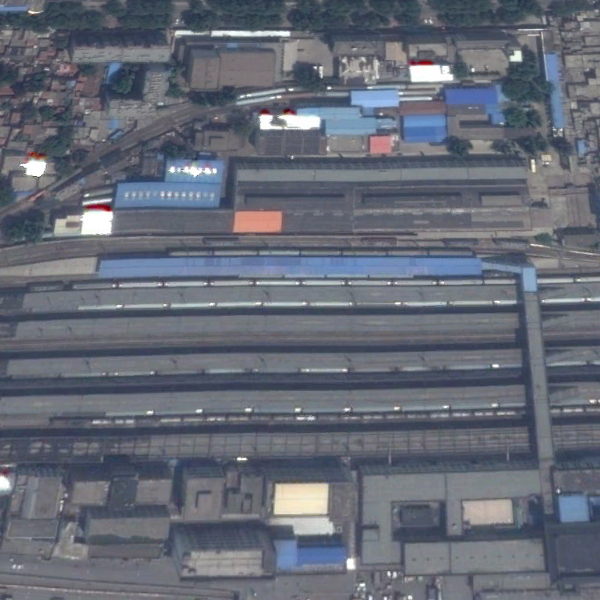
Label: RailwayStation